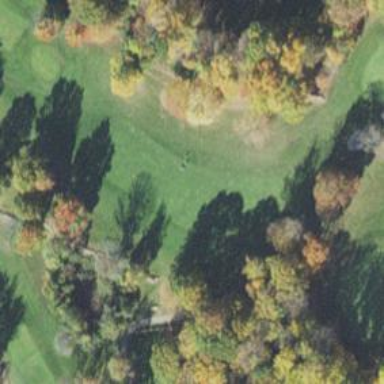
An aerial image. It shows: Golf hole.